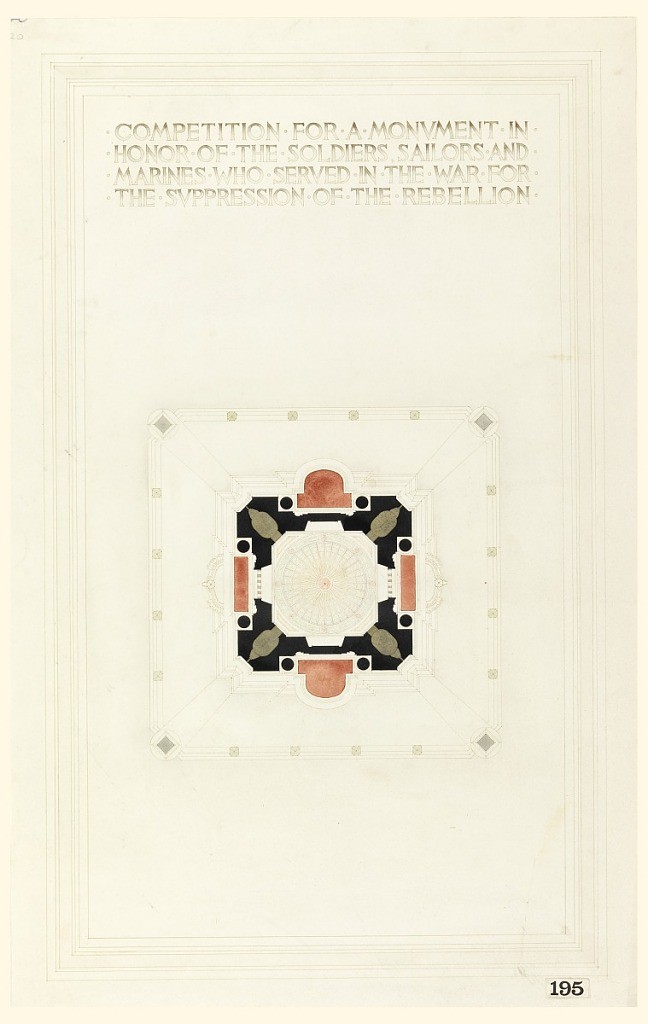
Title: Monument of the soldiers, sailors and marines
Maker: Christian Francis Rosborg, 1881 – 1953
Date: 1910–20
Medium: Pen, brush and black ink, brush and watercolor, wash on paper
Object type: Drawing
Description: Plan of a monument. In upper margin: COMPETITION FOR A MONUMENT IN / HONOR OF THE SOLDIERS SAILORS AND / MARINES WHO SERVED IN THE WAR FOR / THE SUPRESSION OF THE REBELLION. Lower right: 195.